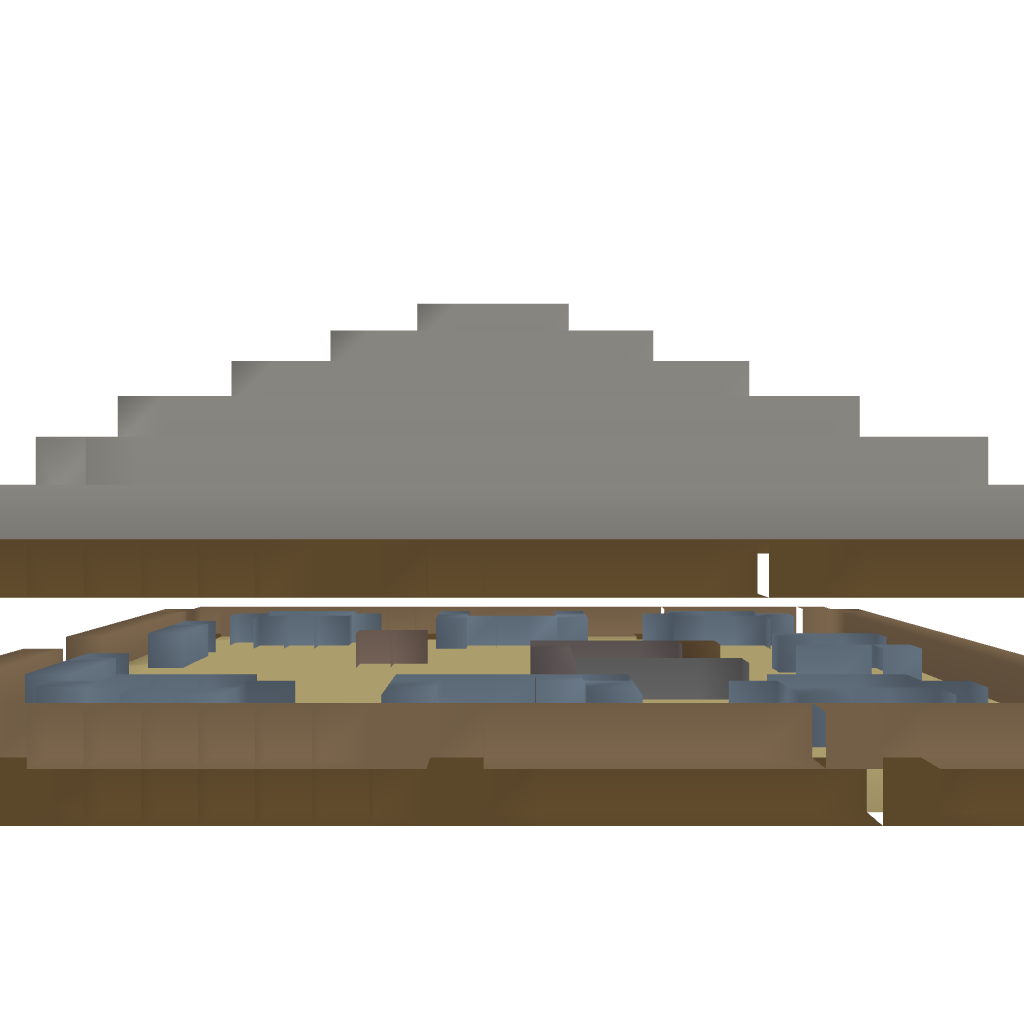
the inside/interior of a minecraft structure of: Simple Restaurant